Field crop: maize
Growth stage: 2
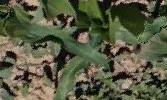
Species: maize